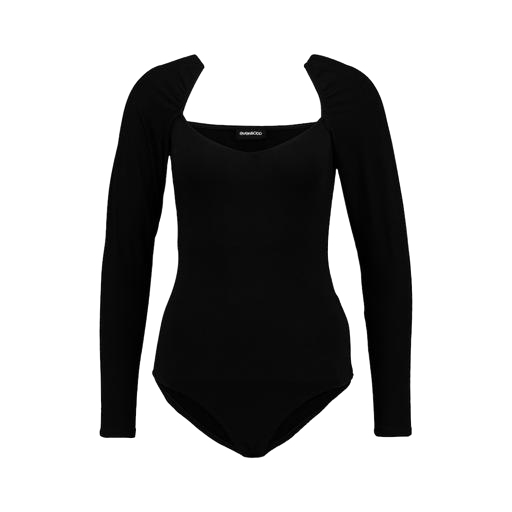
black mira cape-effect bodysuit, long-sleeve top, black long-sleeved jersey top, white background